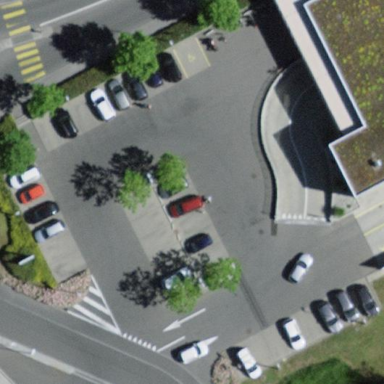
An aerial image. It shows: Parking area with surface.